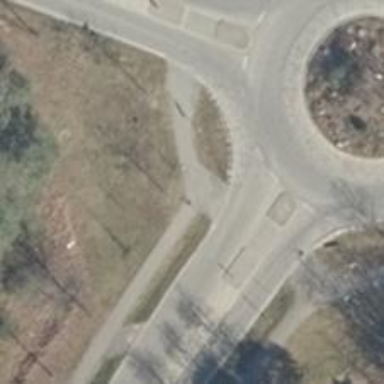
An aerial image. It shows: Uncontrolled footway crossing with median island.